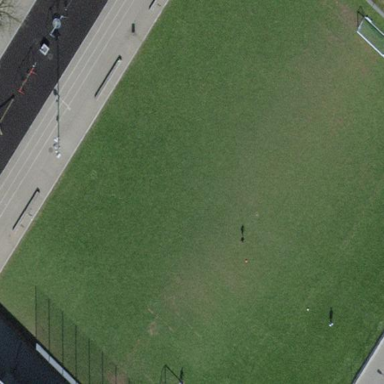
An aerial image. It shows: Soccer pitch with grass surface for leisure land.